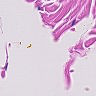
Metastatic tissue present: no